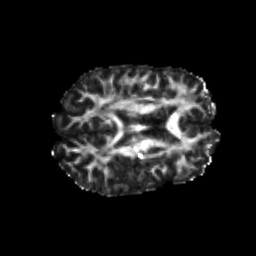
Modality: FA
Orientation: axial
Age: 20
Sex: male
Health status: healthy
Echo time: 0.074 s